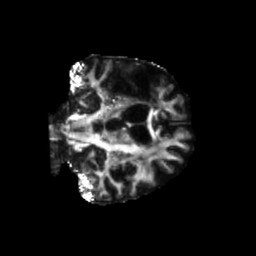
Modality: FA
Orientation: coronal
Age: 64
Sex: female
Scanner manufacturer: siemens
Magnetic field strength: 3 T
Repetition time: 5.25 s
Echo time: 0.08 s